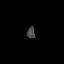
Tissue: skin
Cell type: Epithelial cells
Senescence score: 0.2754
Nuclear area (px): 101
Mean DAPI intensity: 64.871